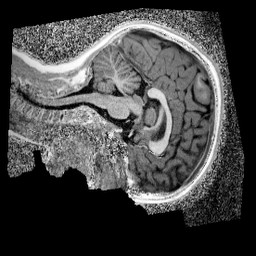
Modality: UNIT1_denoised
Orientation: sagittal
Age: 9
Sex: female
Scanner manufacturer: siemens
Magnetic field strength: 3 T
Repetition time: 4 s
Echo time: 0.00299 s